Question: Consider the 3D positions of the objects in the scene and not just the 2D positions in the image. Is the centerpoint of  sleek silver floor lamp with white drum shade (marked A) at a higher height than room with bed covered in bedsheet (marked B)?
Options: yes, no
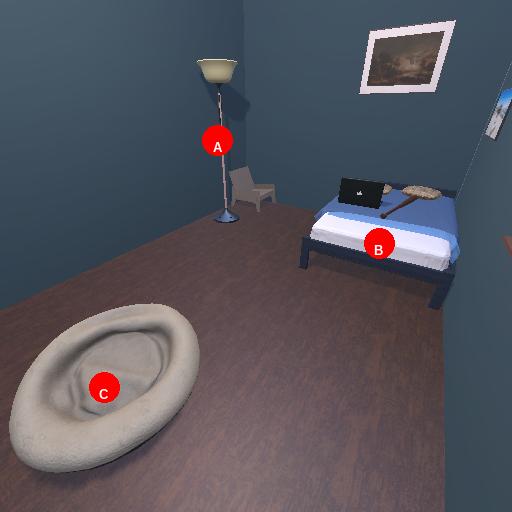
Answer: yes